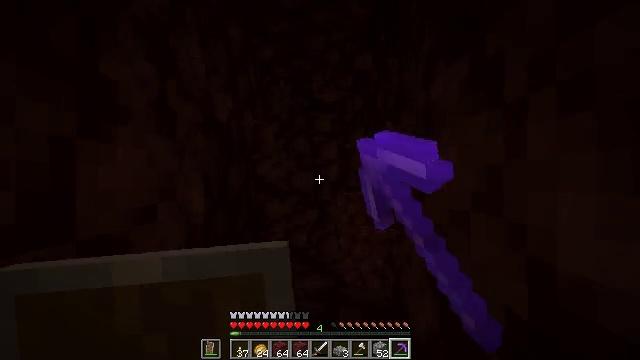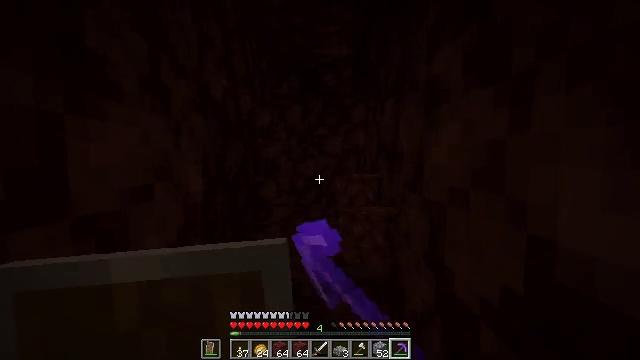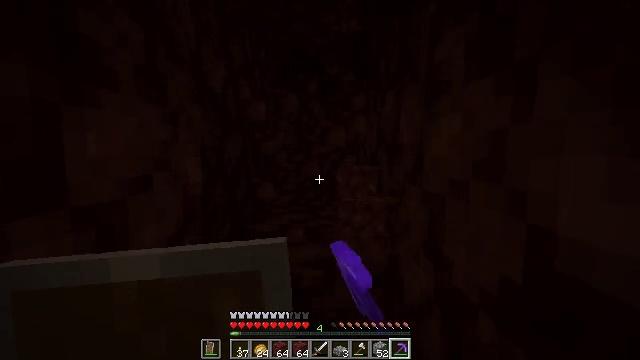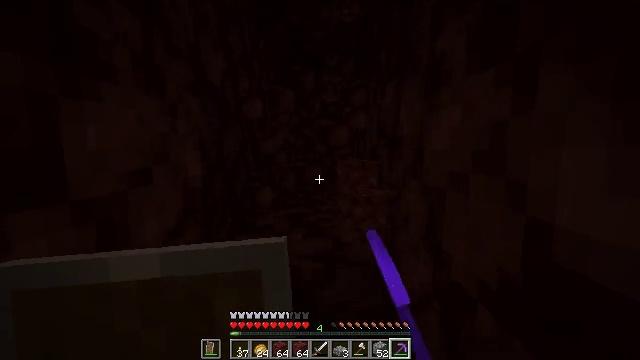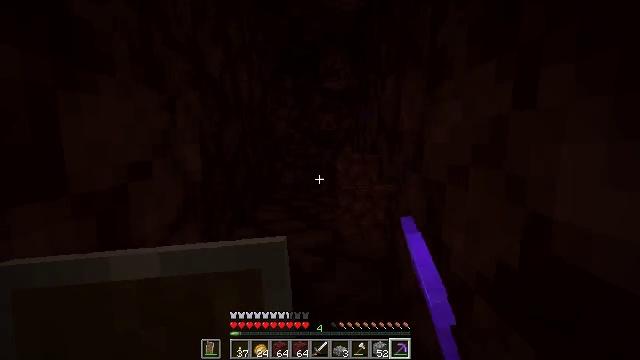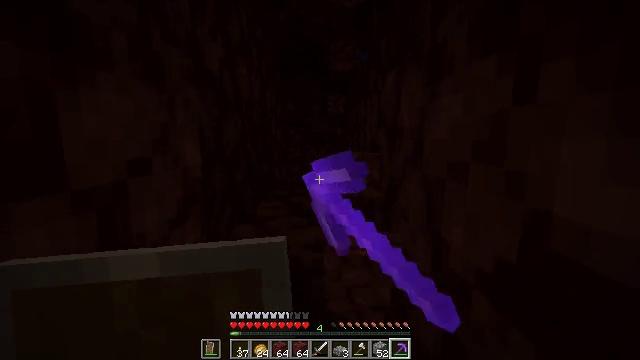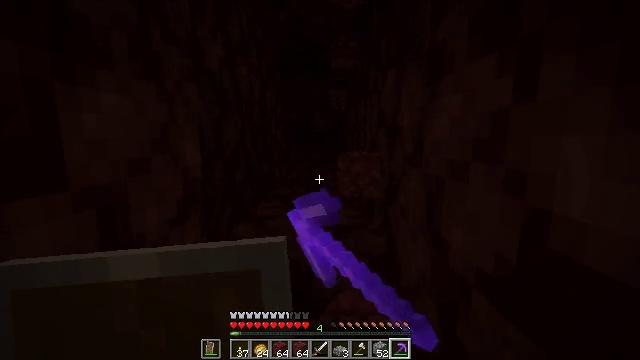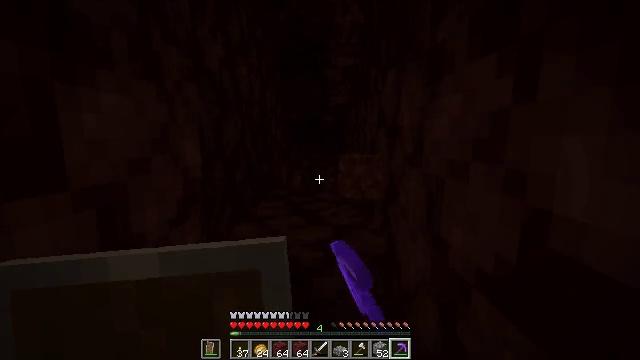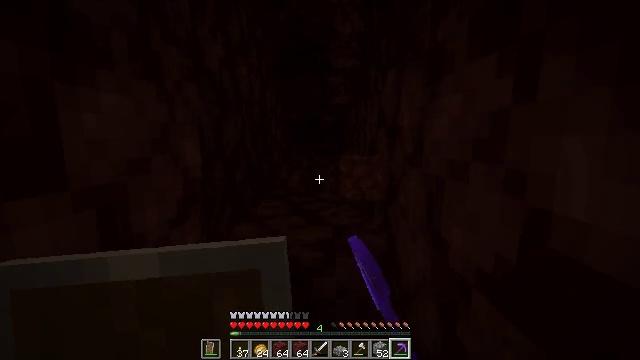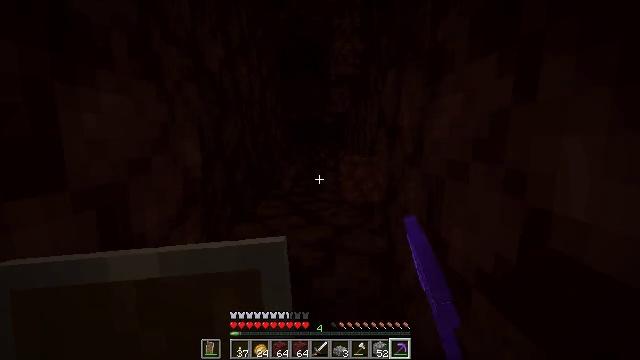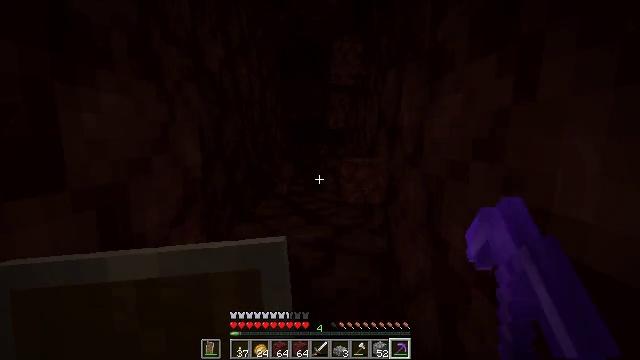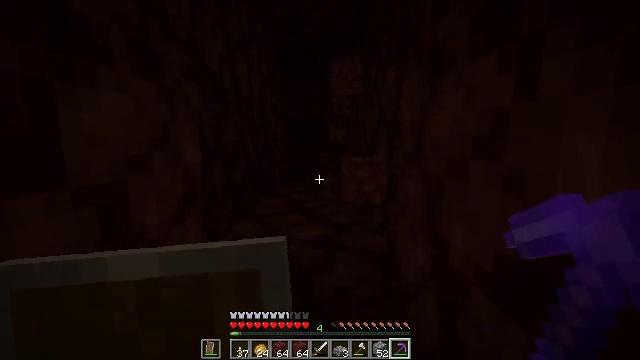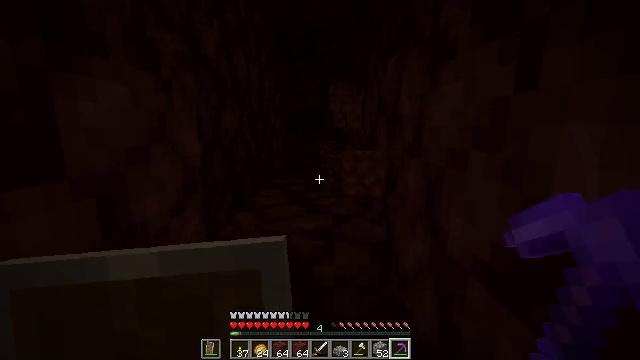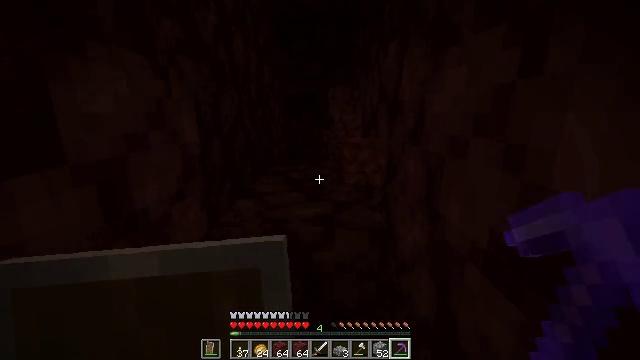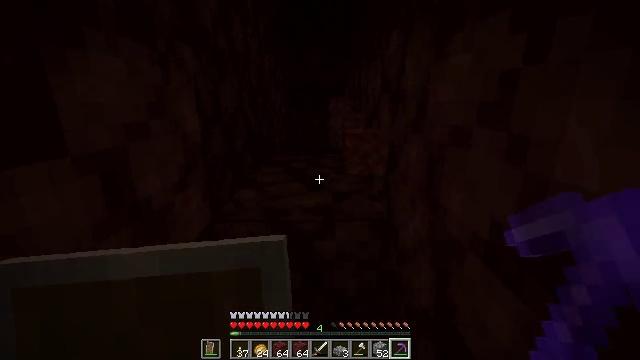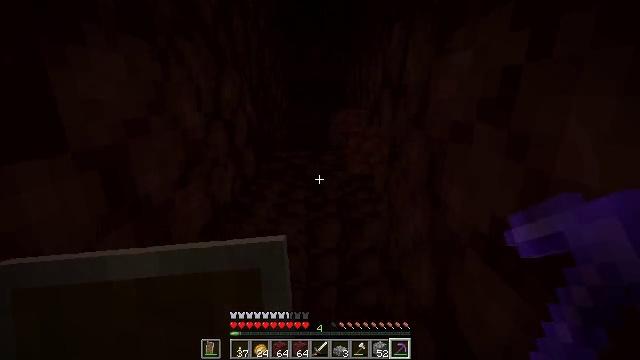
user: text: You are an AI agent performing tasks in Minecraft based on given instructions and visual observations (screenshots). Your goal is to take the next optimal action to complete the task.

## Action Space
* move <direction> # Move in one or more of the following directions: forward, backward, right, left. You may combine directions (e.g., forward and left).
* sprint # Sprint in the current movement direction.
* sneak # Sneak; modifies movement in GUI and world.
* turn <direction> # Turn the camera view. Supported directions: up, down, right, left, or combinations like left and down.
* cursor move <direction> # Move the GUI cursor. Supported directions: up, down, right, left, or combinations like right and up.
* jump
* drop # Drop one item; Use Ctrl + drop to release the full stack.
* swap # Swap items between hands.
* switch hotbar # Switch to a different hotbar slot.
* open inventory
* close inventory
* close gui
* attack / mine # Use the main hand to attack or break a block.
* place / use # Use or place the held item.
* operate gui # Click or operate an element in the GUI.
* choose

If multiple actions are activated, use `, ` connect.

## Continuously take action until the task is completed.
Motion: motion action
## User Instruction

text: Mine the netherrack in the Nether.
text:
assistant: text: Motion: turn down, attack / mine
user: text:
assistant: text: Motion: turn down, attack / mine
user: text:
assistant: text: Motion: turn down, attack / mine
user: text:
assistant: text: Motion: turn down, attack / mine
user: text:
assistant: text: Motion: attack / mine
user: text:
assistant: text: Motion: no_op
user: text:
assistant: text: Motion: no_op
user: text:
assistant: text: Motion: no_op
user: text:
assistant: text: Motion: no_op
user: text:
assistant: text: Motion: no_op
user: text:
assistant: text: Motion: no_op
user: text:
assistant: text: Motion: turn down
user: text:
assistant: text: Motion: turn down
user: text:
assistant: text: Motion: turn down
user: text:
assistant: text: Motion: attack / mine
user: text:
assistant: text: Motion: attack / mine
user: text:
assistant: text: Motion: no_op
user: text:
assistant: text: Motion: no_op
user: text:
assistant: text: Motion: no_op
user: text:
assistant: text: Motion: no_op
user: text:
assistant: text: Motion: no_op
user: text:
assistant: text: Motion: no_op
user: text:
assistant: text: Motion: move forward
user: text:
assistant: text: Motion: move forward
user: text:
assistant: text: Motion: move forward
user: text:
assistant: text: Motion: move forward
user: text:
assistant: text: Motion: move forward
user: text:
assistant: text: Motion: move forward
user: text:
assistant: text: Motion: move forward
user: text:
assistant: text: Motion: move forward, attack / mine